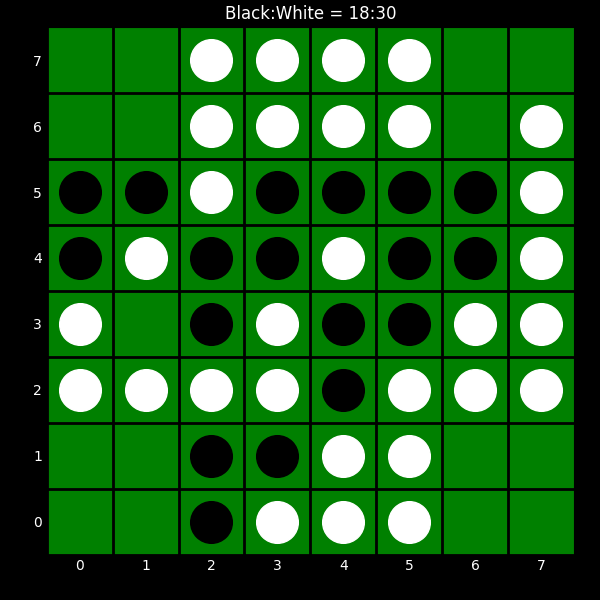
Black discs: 18
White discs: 30